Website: home-depot
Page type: review-order
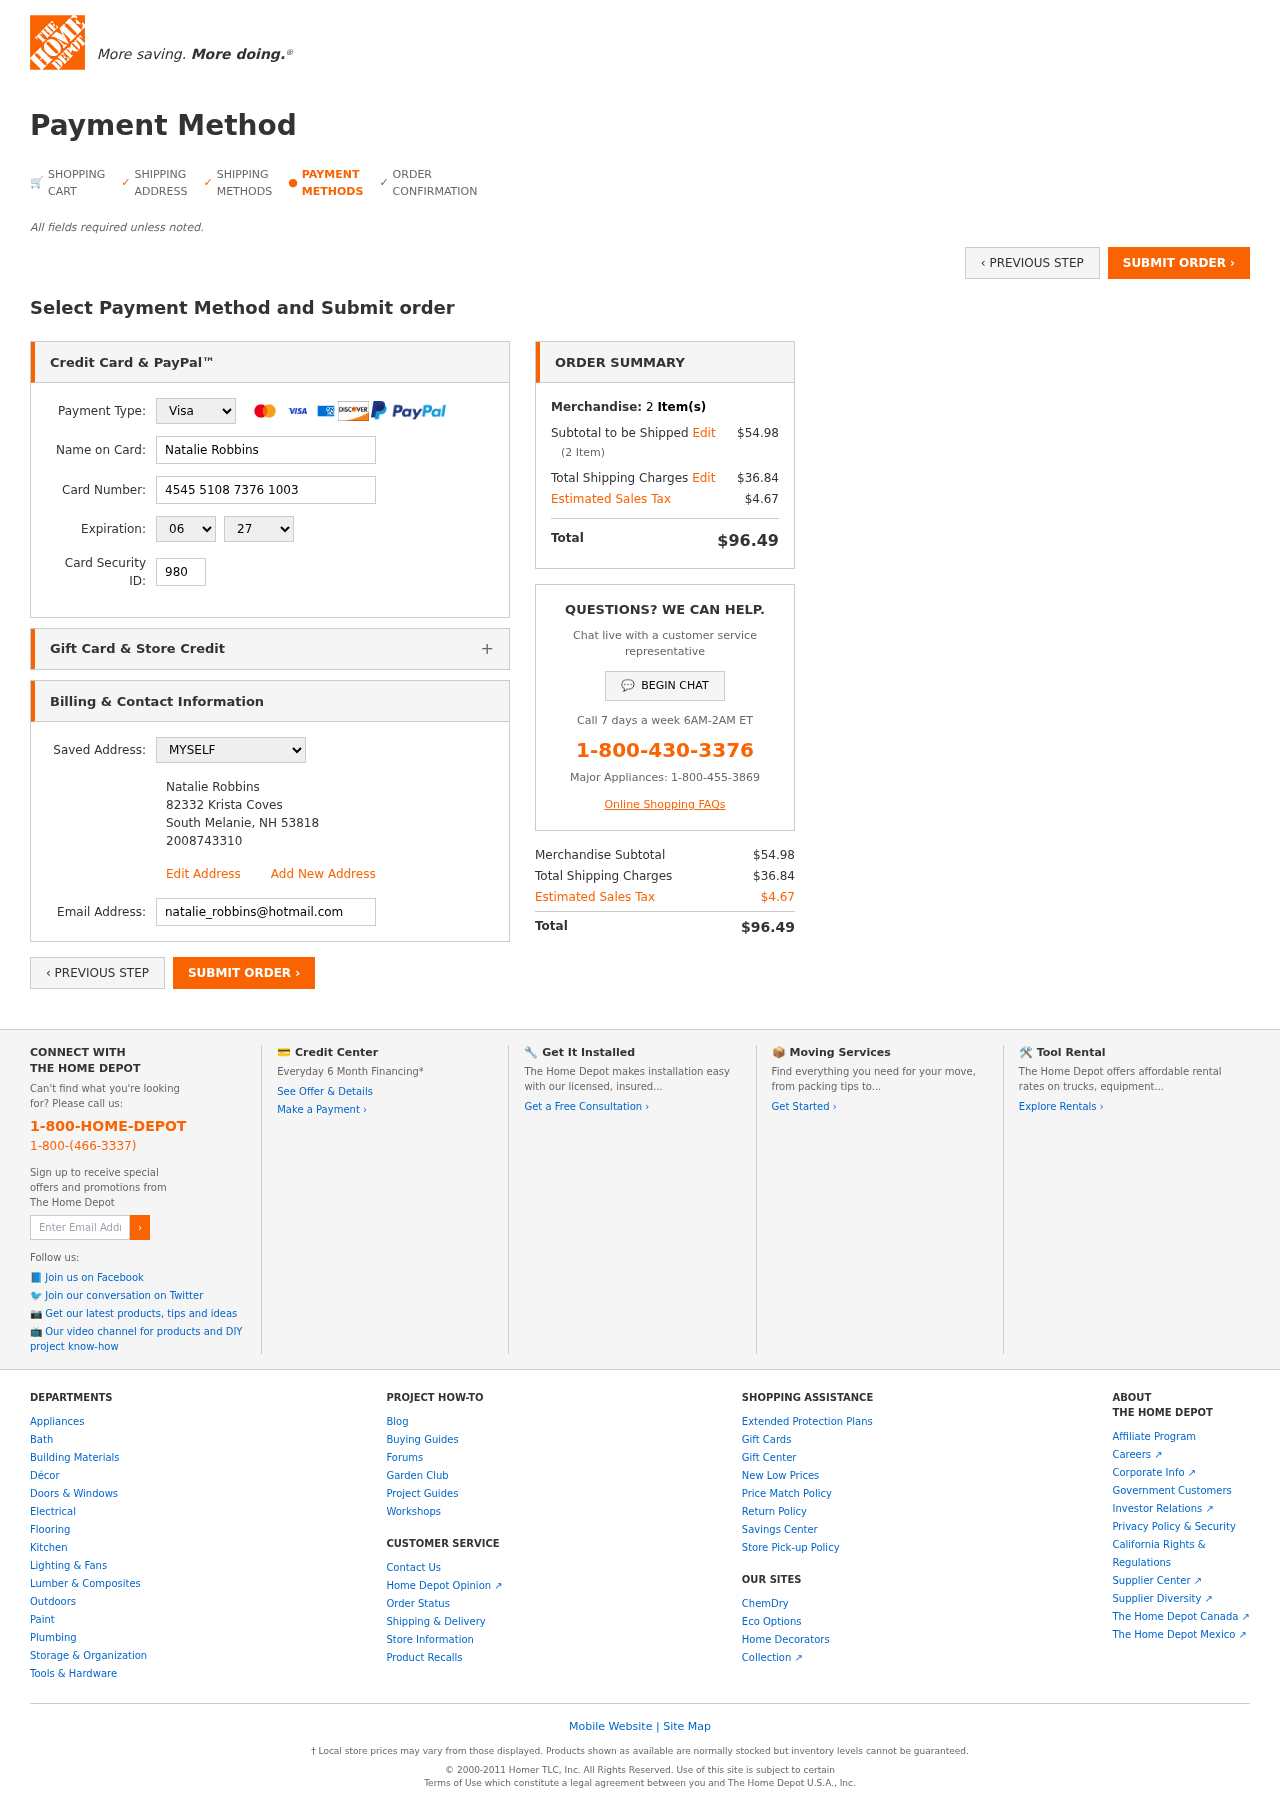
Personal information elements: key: PII_CARD_CVV
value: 980
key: PII_CARD_EXPIRY_MONTH
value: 06
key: PII_CARD_EXPIRY_YEAR
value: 27
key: PII_CARD_NUMBER
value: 4545 5108 7376 1003
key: PII_CARD_TYPE
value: Visa
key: PII_EMAIL
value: natalie_robbins@hotmail.com
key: PII_FULLNAME
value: Natalie Robbins
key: PII_FULLNAME2
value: Natalie Robbins
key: PII_STREET2
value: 82332 Krista Coves
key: PII_CITY2
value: South Melanie
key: PII_STATE_ABBR2
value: NH
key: PII_POSTCODE2
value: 53818
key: PII_PHONE2
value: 2008743310
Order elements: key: ORDER_NUM_ITEMS
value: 2
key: ORDER_SUBTOTAL
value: $54.98
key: ORDER_NUM_ITEMS2
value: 2
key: ORDER_SHIPPING_COST
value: $36.84
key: ORDER_TAX
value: $4.67
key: ORDER_TOTAL
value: $96.49
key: ORDER_SUBTOTAL2
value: $54.98
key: ORDER_SHIPPING_COST2
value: $36.84
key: ORDER_TAX2
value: $4.67
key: ORDER_TOTAL2
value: $96.49